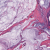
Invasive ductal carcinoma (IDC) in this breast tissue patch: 0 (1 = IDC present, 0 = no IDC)